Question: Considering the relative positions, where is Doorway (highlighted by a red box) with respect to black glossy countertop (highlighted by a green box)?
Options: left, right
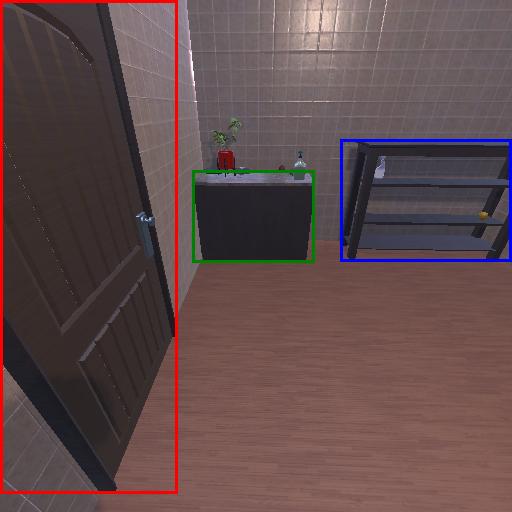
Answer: left